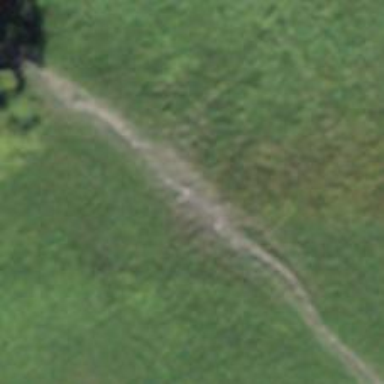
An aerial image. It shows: Path.